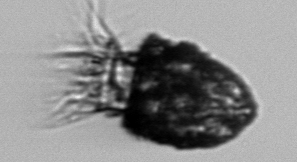
Label: Stenosemella_pacifica